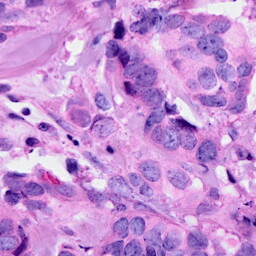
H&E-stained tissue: Breast